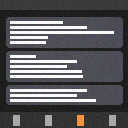
Screen state: on